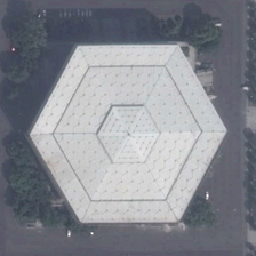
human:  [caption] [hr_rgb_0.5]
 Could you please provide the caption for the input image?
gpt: A hexagonal white building with trees surrounding a rectangular loop.

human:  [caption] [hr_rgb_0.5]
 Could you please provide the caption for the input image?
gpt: A regular hexagonal white building with trees surrounding rectangular rings.

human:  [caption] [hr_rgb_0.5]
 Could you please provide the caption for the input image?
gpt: it is a hexagonal center with a white roof .

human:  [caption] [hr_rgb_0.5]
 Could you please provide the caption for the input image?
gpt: a regular hexagon center is surrounded by some trees .

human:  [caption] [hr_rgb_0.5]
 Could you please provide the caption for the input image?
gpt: a regular hexagonal center building is surrounded by some green trees and roads .